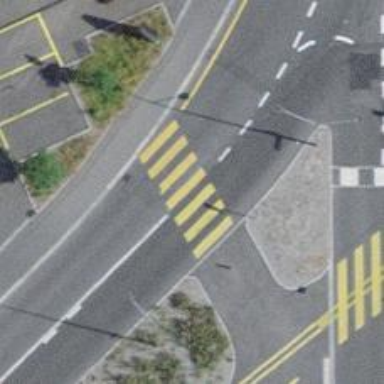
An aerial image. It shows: Uncontrolled zebra crossing on the road.